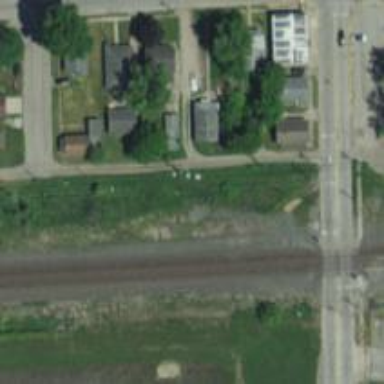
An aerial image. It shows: Alleyway designated as service road.